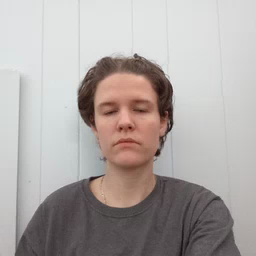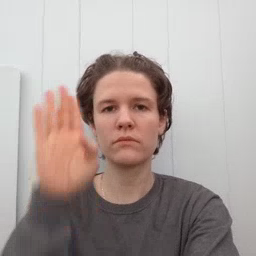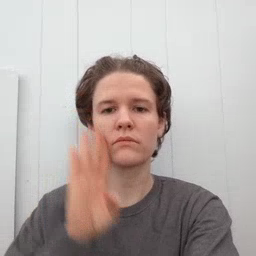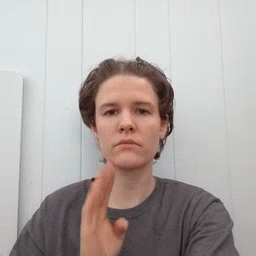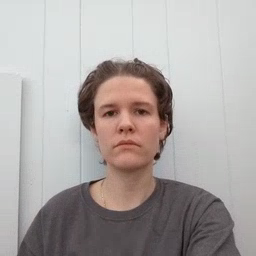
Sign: brown